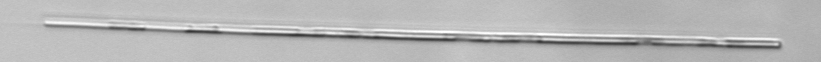
Label: Leptocylindrus